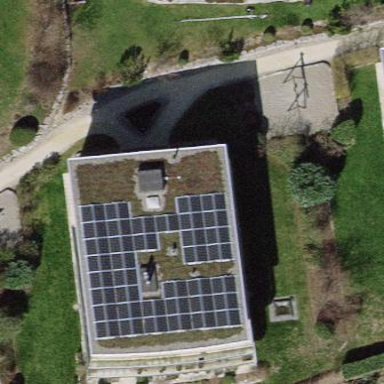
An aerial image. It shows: Solar power generator with photovoltaic panels.